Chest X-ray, AP view. Patient: 2 years old, sex F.
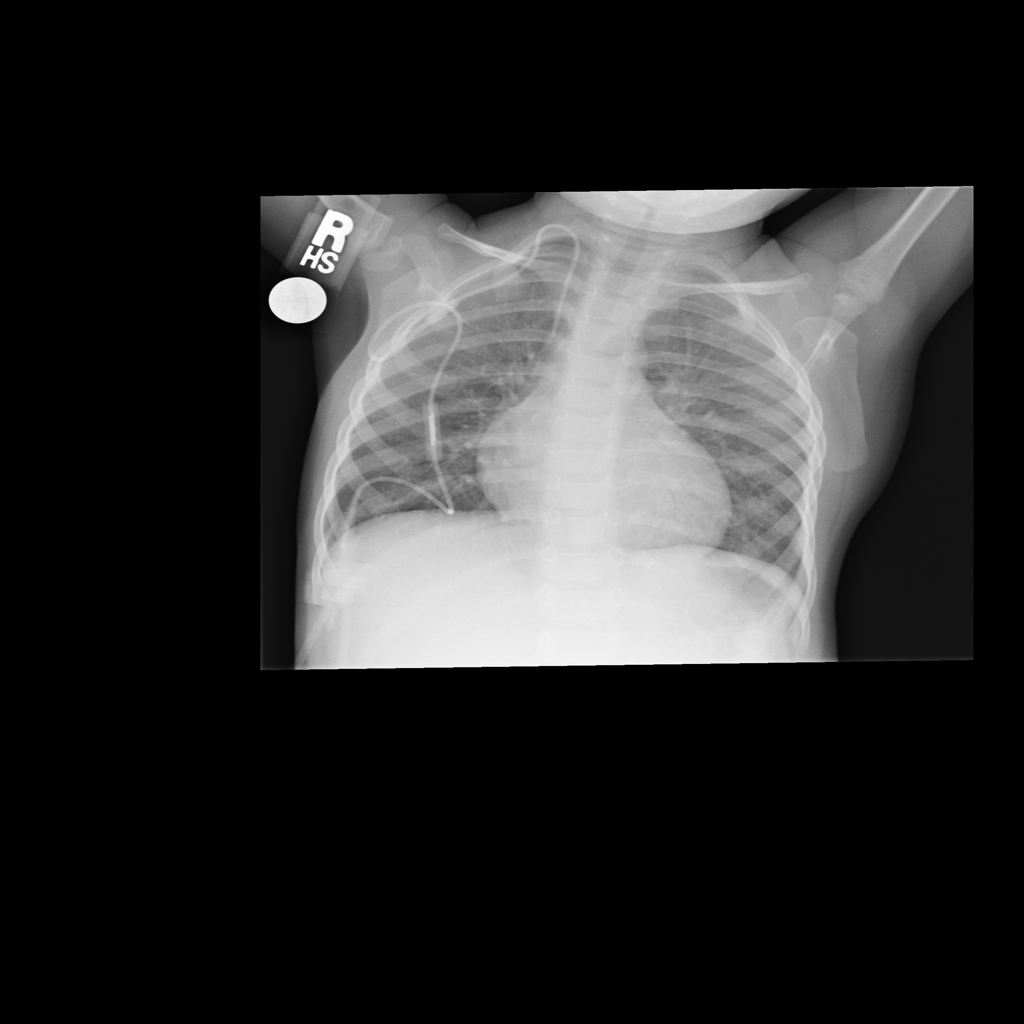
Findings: No Finding